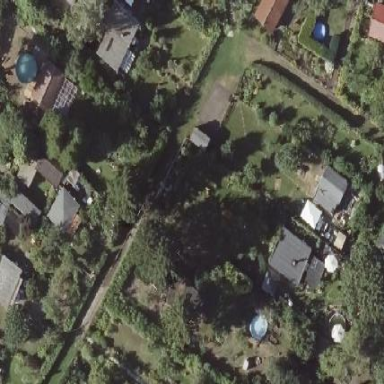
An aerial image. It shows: Allotments area.